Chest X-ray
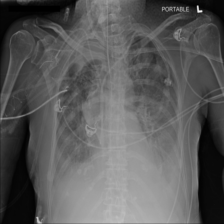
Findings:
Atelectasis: negative
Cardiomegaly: negative
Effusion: positive
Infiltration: negative
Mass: negative
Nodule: negative
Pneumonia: negative
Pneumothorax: negative
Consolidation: negative
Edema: negative
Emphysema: negative
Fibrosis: negative
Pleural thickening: negative
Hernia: negative